Group 1:
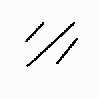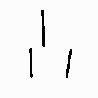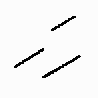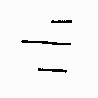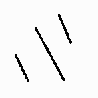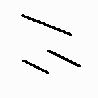
Group 2:
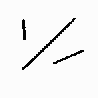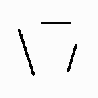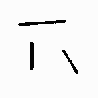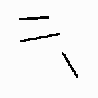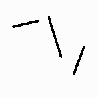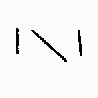
Rule separating the two groups: Segments approximately parallel to each other vs. large angles between segments.
Concepts: 3, all, line_slope, parallel, same, similar, three
Author: Mikhail M. Bongard
Reference: M. M. Bongard, Pattern Recognition, Spartan Books, 1970, p. 226.